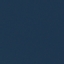
Land use / land cover: SeaLake